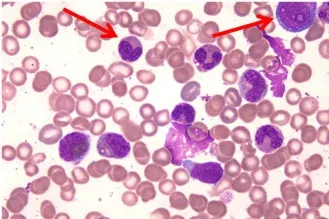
Bone marrow (BM) cells of the patient at the time of diagnosis. (B) Acquired Pelger-Huet anomaly and granulocytic dysplasia in BM cell morphology. May-Gruenwald Giemsa stain, 100x.
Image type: pathology (giemsa)